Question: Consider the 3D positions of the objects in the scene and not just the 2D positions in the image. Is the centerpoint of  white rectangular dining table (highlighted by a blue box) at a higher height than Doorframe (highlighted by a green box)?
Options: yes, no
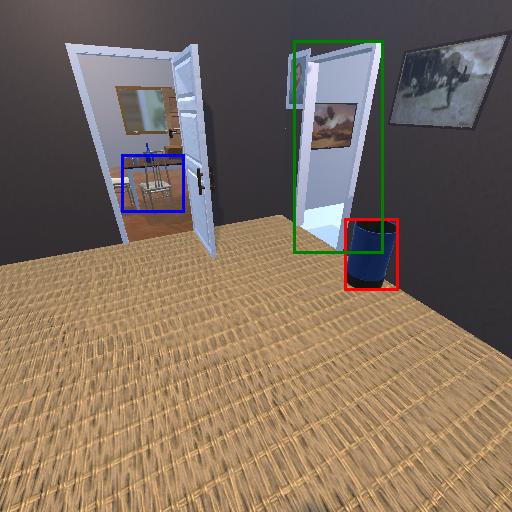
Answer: yes